Field crop: maize
Growth stage: 2
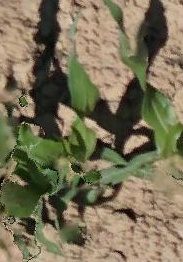
Species: maize